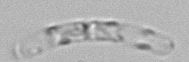
Label: Guinardia_striata